Field crop: tomato
Growth stage: 1
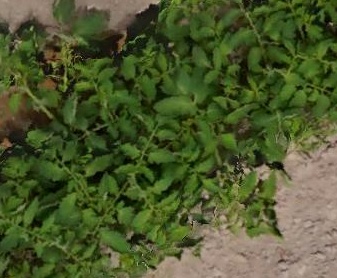
Species: tomato